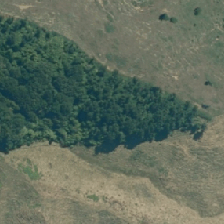
Land cover: indigenous_forest